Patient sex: F
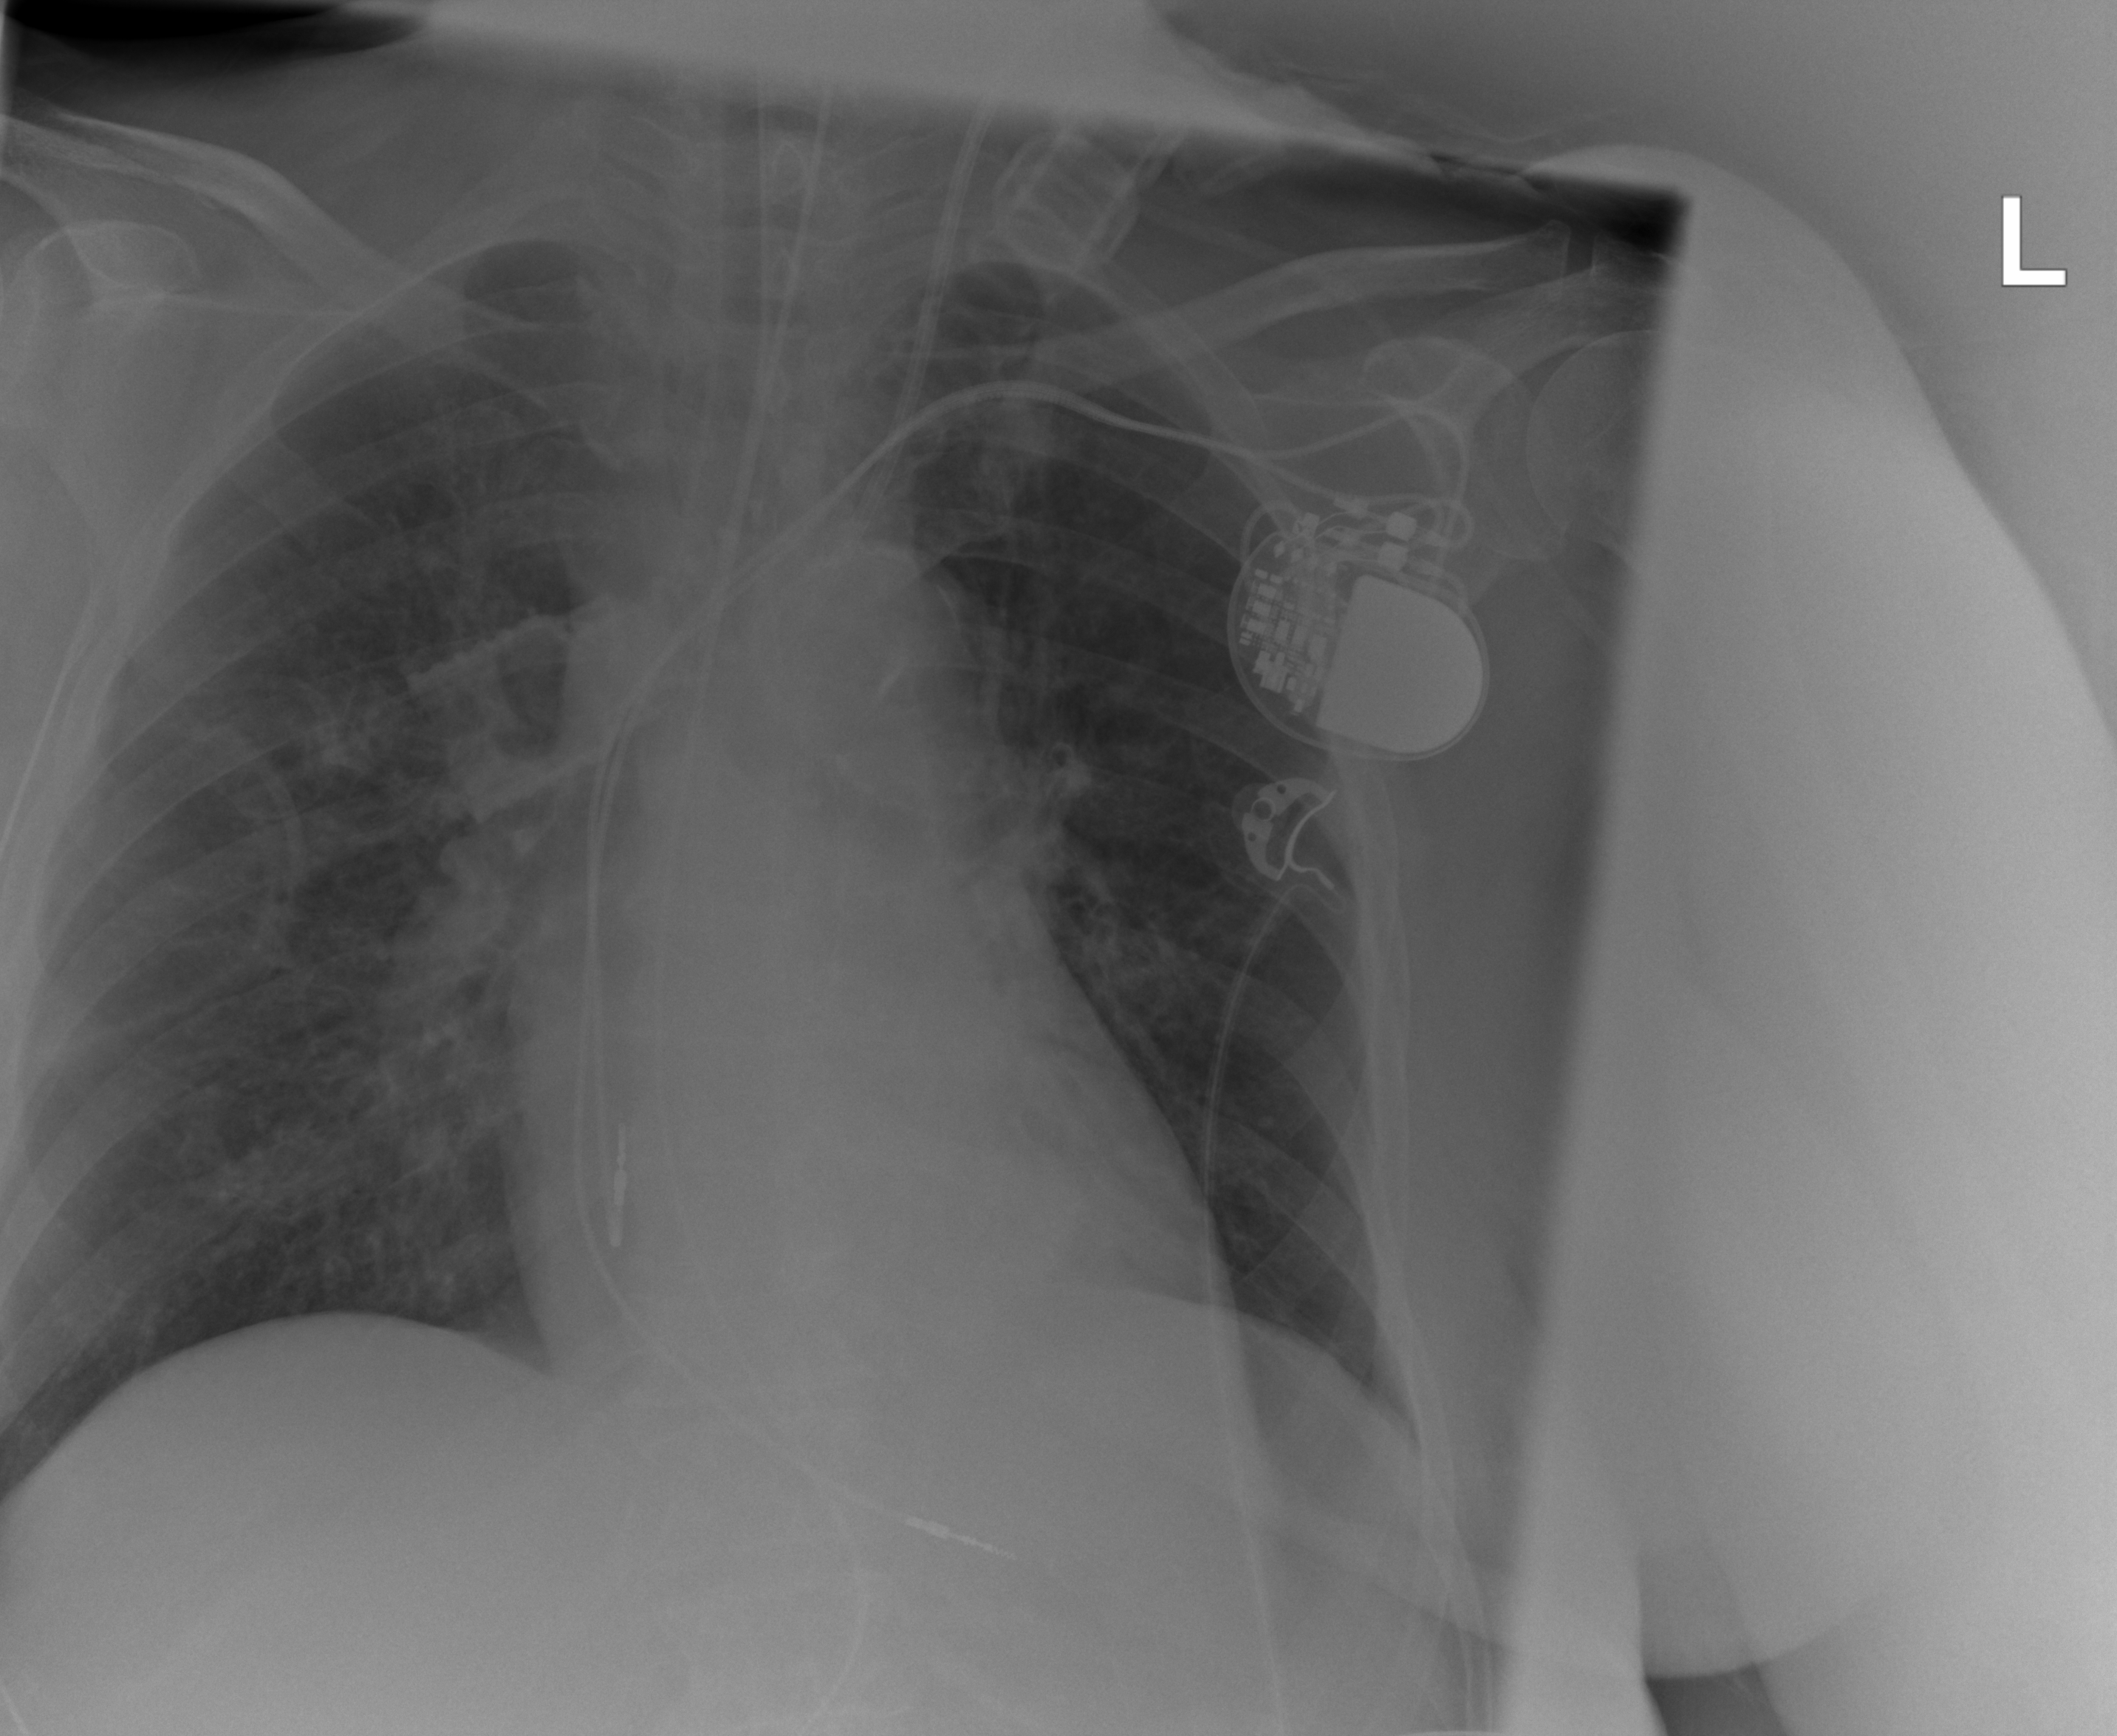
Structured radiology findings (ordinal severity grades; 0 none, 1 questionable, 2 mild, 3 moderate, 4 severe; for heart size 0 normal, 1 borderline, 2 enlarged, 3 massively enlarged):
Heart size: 0
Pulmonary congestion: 0
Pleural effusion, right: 0
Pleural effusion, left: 0
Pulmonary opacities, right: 0
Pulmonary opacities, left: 0
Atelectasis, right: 2
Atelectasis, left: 0